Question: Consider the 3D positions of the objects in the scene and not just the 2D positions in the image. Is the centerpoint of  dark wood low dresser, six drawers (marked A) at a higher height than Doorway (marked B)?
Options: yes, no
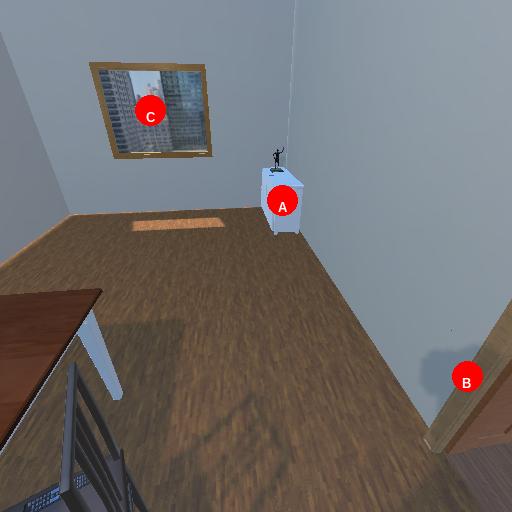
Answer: yes